Question: I have a wpf datagrid in which I am adding all the columns and style through C#.
I have applied ColumnHeaderStyle as follows:
1. written setter as : var fontSizeSetter = new Setter {Property = Control.FontSizeProperty, Value = Convert.ToDouble(font.Size)};
2. Style as: var headerStyle = new Style();
headerStyle.Setters.Add(fontSetter);
headerStyle.Setters.Add(fontSizeSetter);
headerStyle.Setters.Add(fontStyleSetter);
headerStyle.Setters.Add(fontWeightSetter);
3. Applied it to my Datagrid's ColumnHeaderStyle as:
'view.DataGrid.ColumnHeaderStyle = headerStyle;'
Current problem:
now, when I set & it gets applied. but column Header remains same. It does not get updated.

'''
private static void ConfigureFontsForDataGrid(Views.StatusMonitor view, StatusMonitorAgencyFontType font)
{
var fontfamily = new FontFamily(font.Font);
var fontSetter = new Setter { Property = Control.FontFamilyProperty, Value = fontfamily };
var fontSizeSetter = new Setter { Property = Control.FontSizeProperty, Value = Convert.ToDouble(font.Size) };
var fontStyleSetter = new Setter { Property = Control.FontStyleProperty };
var fontWeightSetter = new Setter { Property = Control.FontWeightProperty };
// Defaults
fontWeightSetter.Value = FontWeights.Regular;
fontStyleSetter.Value = FontStyles.Normal;
switch (font.Style)
{
case "Regular":
fontWeightSetter.Value = FontWeights.Regular;
fontStyleSetter.Value = FontStyles.Normal;
break;
case "Bold Italic":
fontWeightSetter.Value = FontWeights.Bold;
fontStyleSetter.Value = FontStyles.Italic;
break;
}
//Configuring data grid cell font
view.DataGrid.CellStyle.Setters.Add(fontSetter);
view.DataGrid.CellStyle.Setters.Add(fontSizeSetter);
view.DataGrid.CellStyle.Setters.Add(fontStyleSetter);
view.DataGrid.CellStyle.Setters.Add(fontWeightSetter);
//Configuring data grid column header font
view.DataGrid.ColumnHeaderStyle.Setters.Add(fontSetter);
view.DataGrid.ColumnHeaderStyle.Setters.Add(fontSizeSetter);
view.DataGrid.ColumnHeaderStyle.Setters.Add(fontStyleSetter);
view.DataGrid.ColumnHeaderStyle.Setters.Add(fontWeightSetter);
}
'''
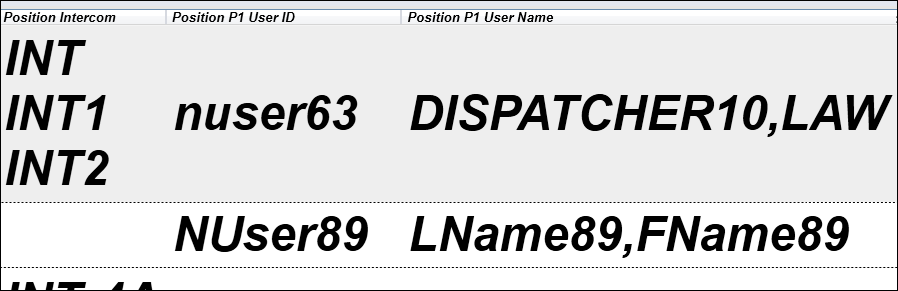
Answer: I wrote following data template in my datagrid resources. It works.
'''
<DataTemplate DataType="{x:Type System:String}">
<TextBlock Text="{Binding}">
<TextBlock.Resources>
<Style TargetType="{x:Type TextBlock}">
<Setter Property="FontFamily" Value="{Binding RelativeSource={RelativeSource AncestorType=DataGridColumnHeader}, Path=FontFamily}" />
<Setter Property="FontSize" Value="{Binding RelativeSource={RelativeSource AncestorType=DataGridColumnHeader}, Path=FontSize}" />
<Setter Property="FontStyle" Value="{Binding RelativeSource={RelativeSource AncestorType=DataGridColumnHeader}, Path=FontStyle}"/>
<Setter Property="FontWeight" Value="{Binding RelativeSource={RelativeSource AncestorType=DataGridColumnHeader}, Path=FontWeight}"/>
</Style>
</TextBlock.Resources>
</TextBlock>
</DataTemplate>
'''